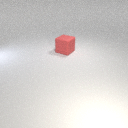
large red rubber cube